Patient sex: F
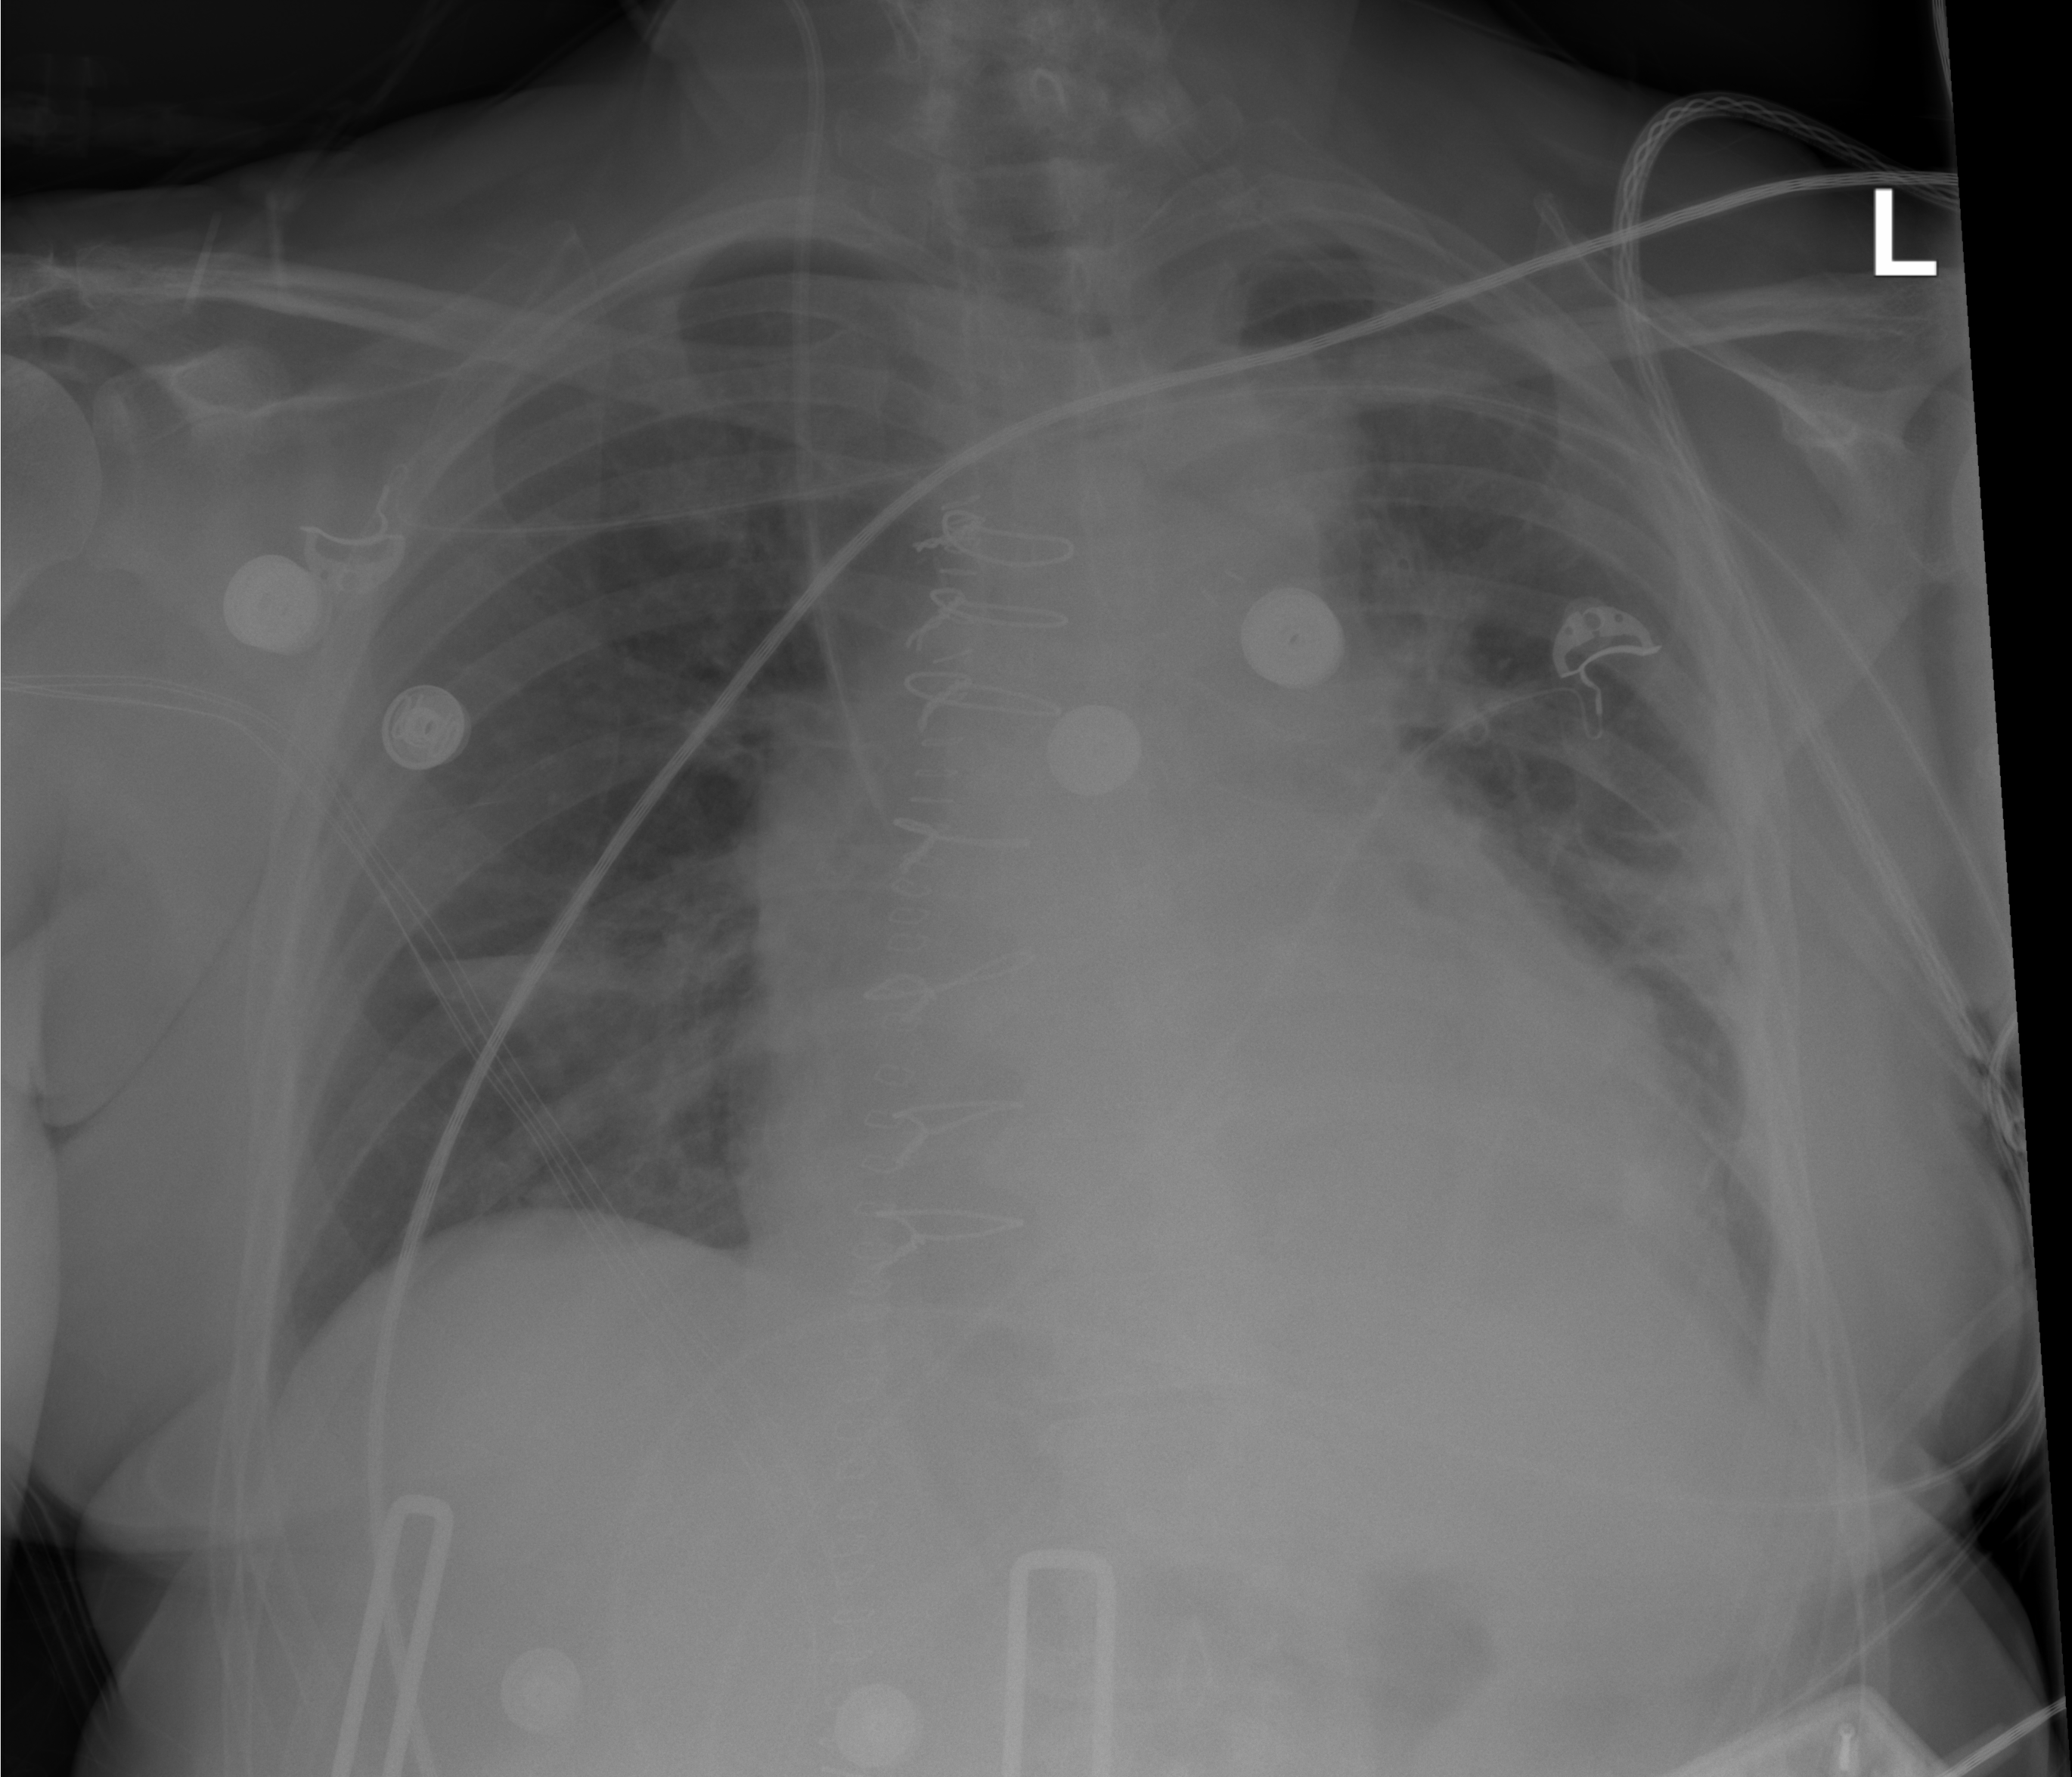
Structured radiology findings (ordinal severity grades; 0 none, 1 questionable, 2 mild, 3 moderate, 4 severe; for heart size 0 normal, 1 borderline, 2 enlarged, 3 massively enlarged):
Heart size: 2
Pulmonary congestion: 2
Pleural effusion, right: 0
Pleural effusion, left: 2
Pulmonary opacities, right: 0
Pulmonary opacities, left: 1
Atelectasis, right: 1
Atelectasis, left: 2